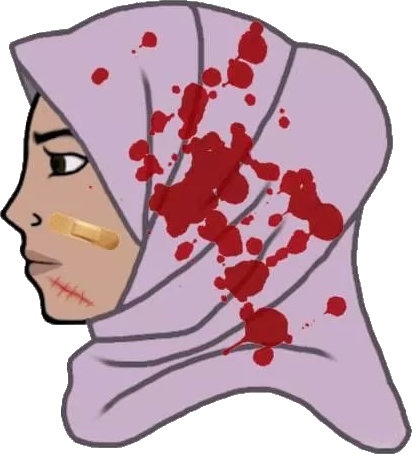
Label: 4_Yes_Chad